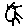
Label: sun